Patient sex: F
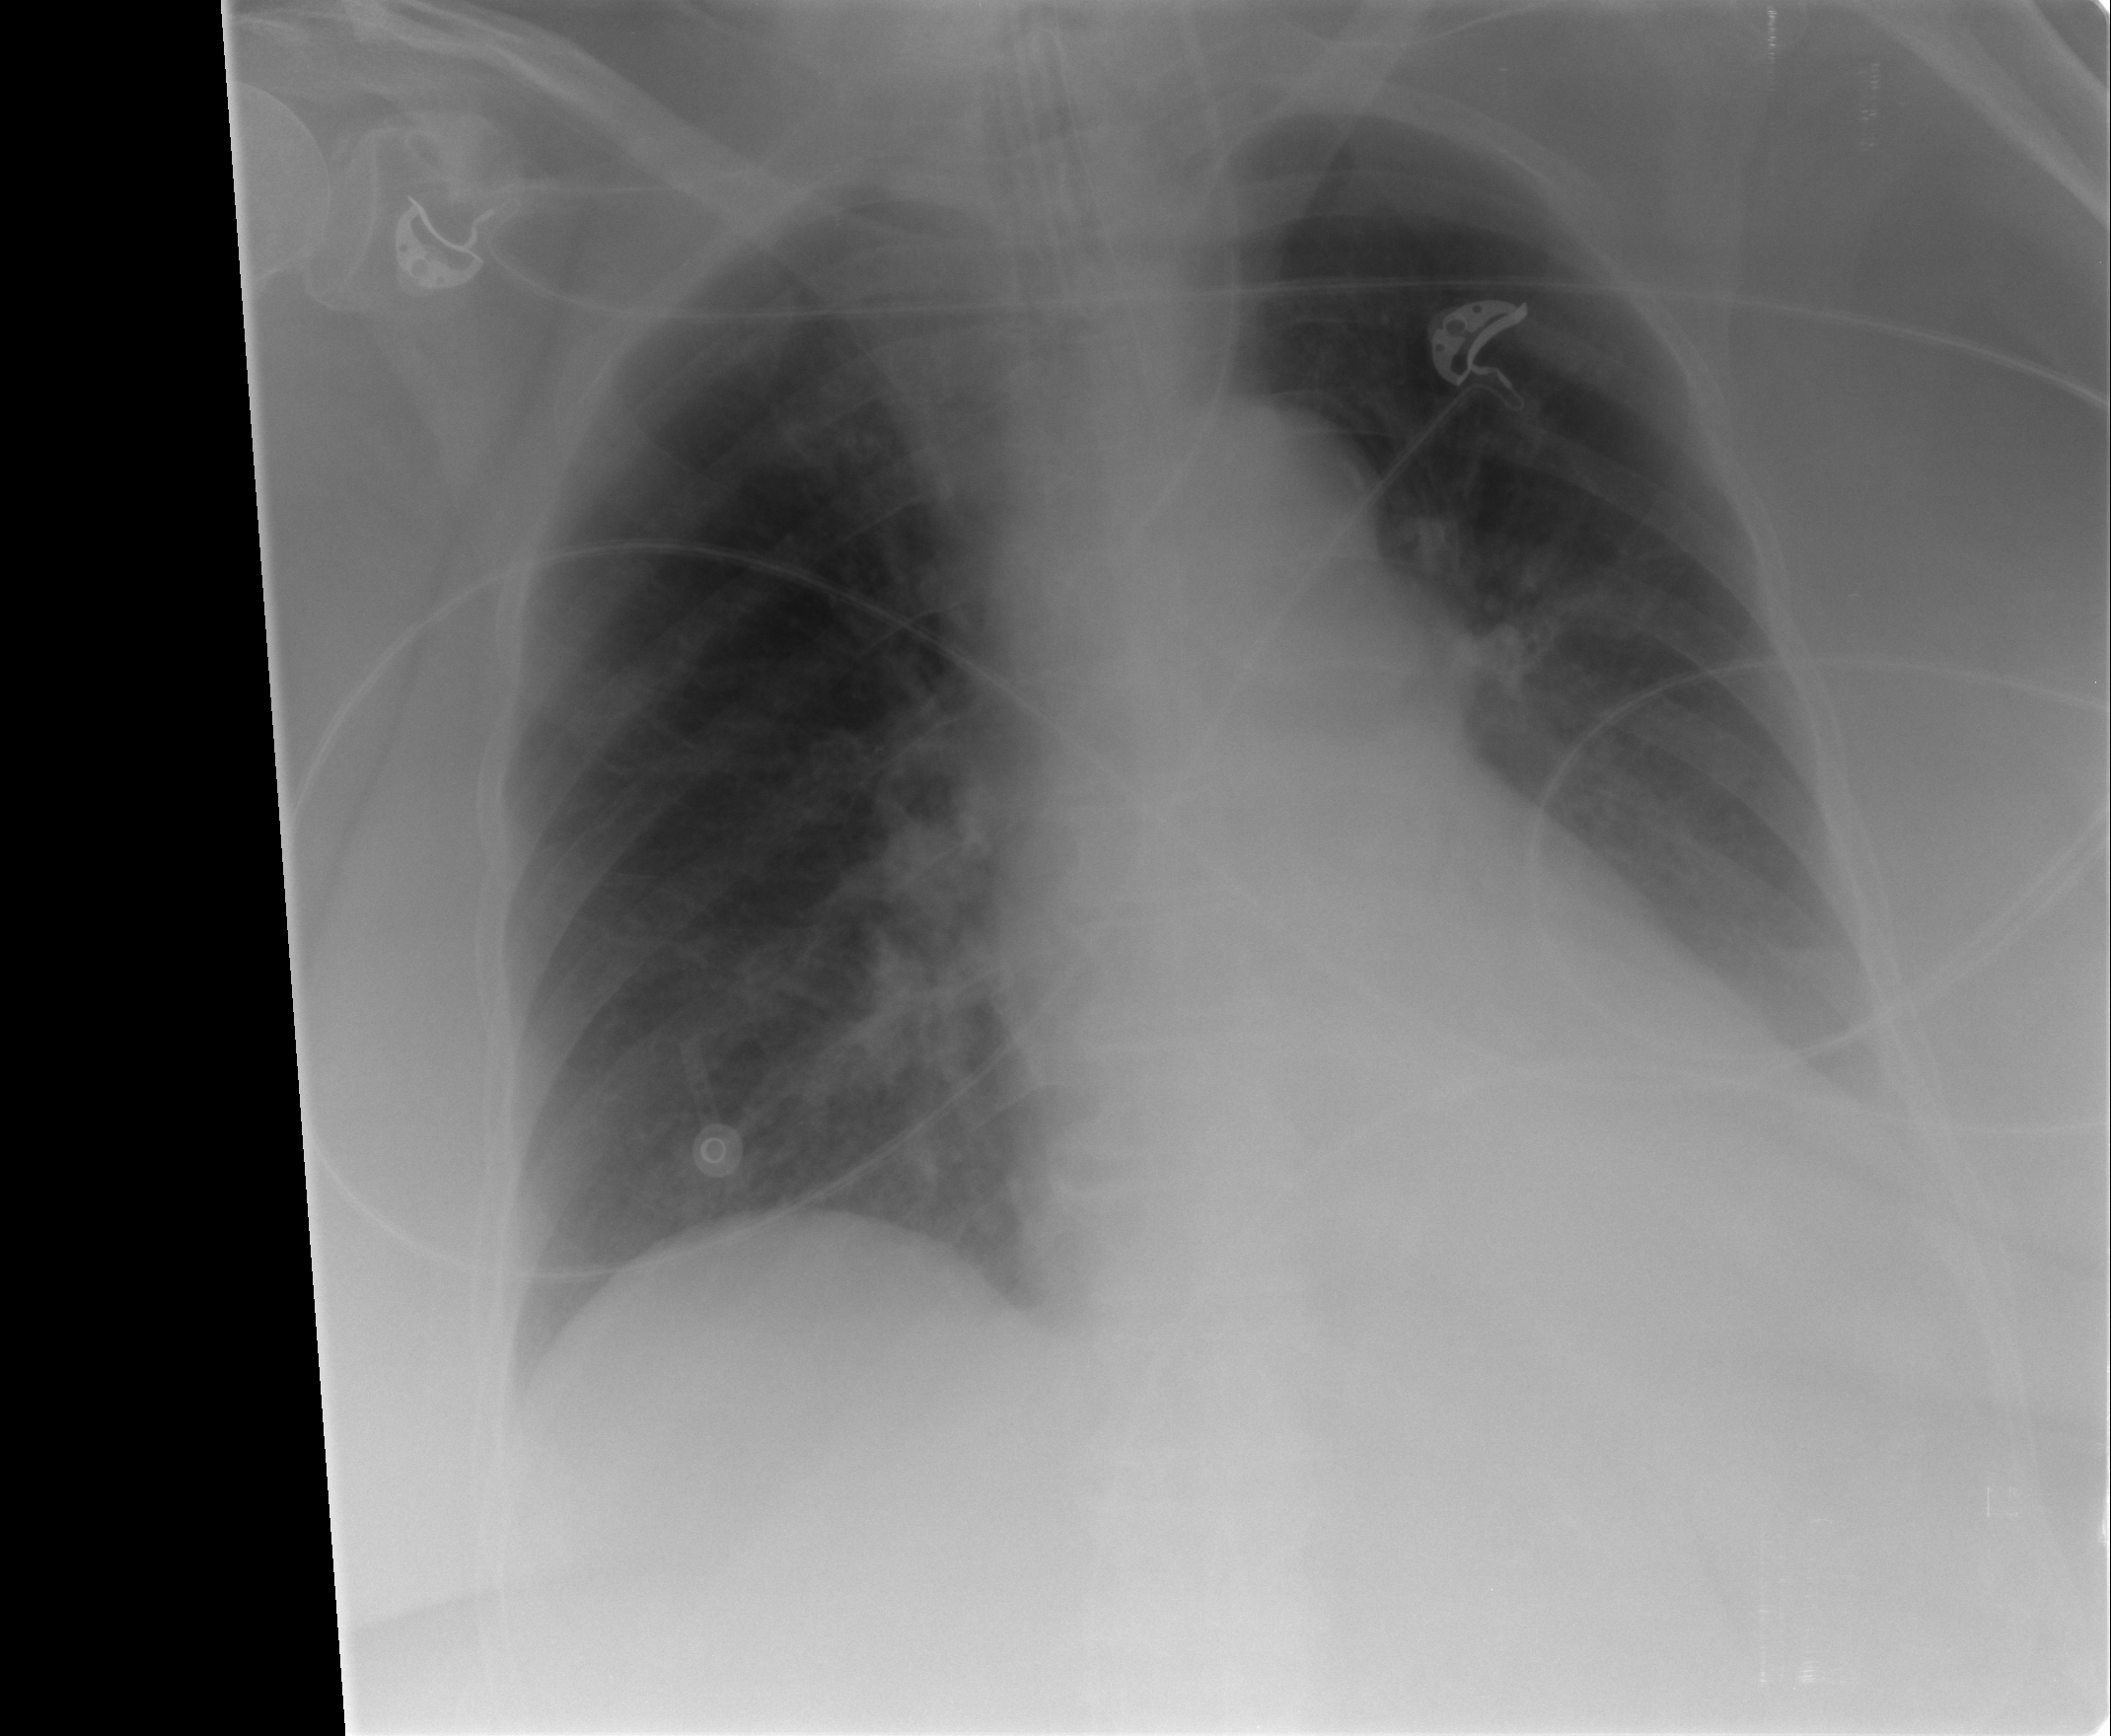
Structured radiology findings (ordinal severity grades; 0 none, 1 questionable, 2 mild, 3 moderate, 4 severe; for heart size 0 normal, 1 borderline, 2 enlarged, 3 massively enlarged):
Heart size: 0
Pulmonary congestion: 0
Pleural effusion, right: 0
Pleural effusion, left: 2
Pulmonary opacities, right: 0
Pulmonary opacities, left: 0
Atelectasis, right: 0
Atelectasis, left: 2